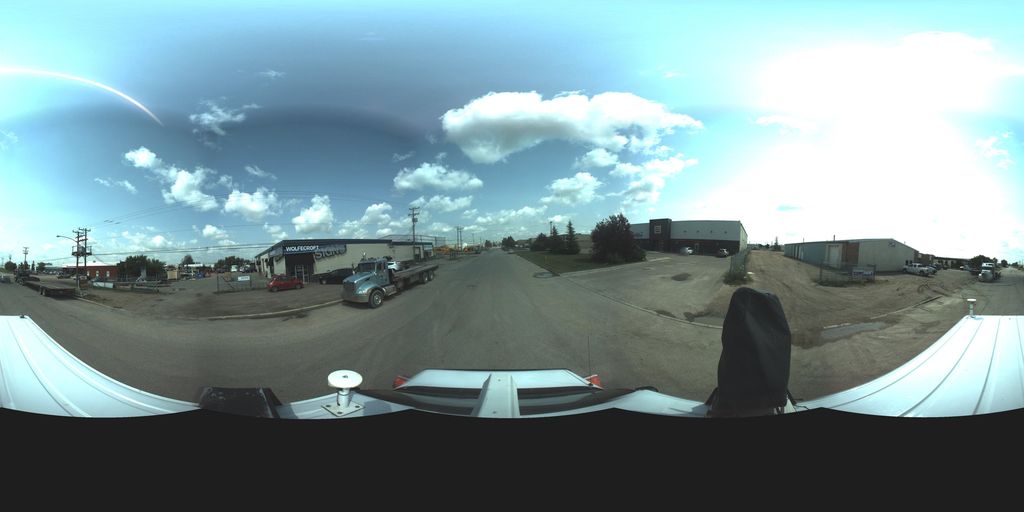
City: saskatoon